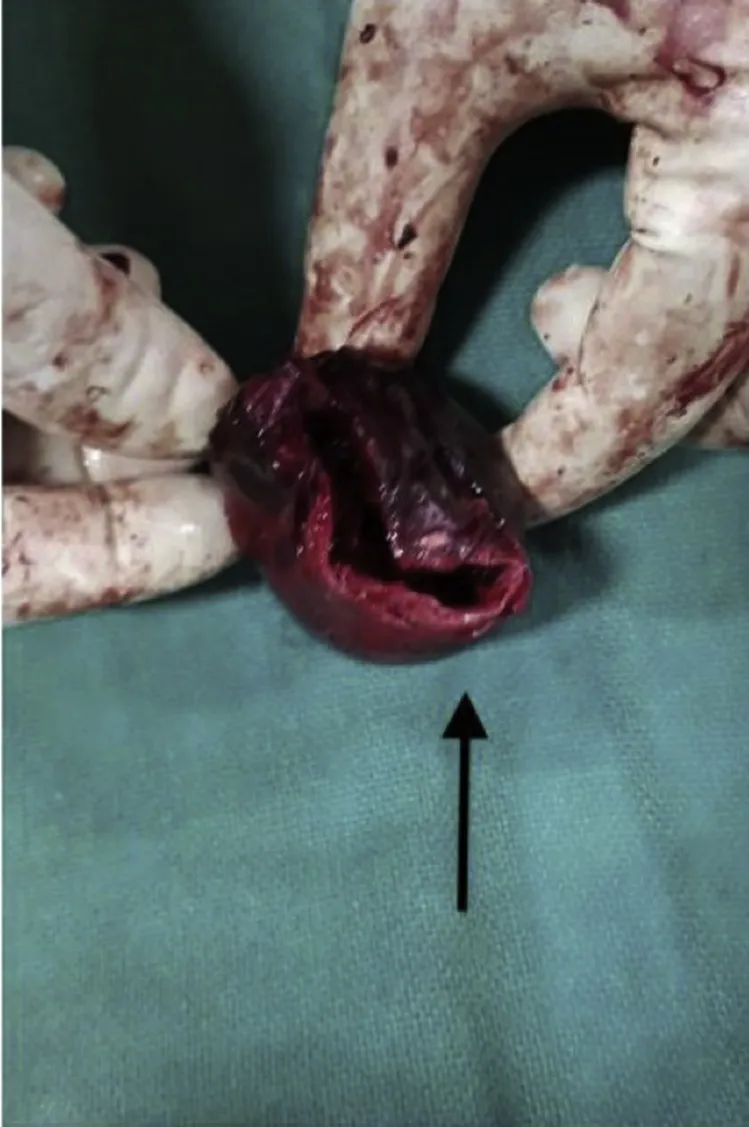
Per operative image - Arrow showing the excised swelliing with incorporated previous mesh.
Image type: medical_photograph (other_medical_photograph)